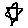
Label: star